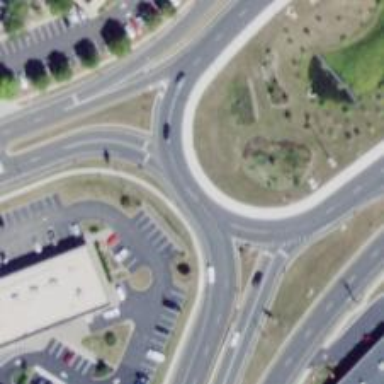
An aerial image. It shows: Circular junction on trunk highway.